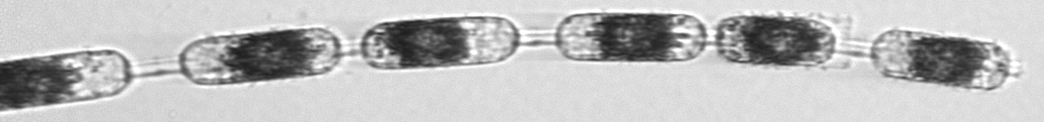
Label: Hemiaulus